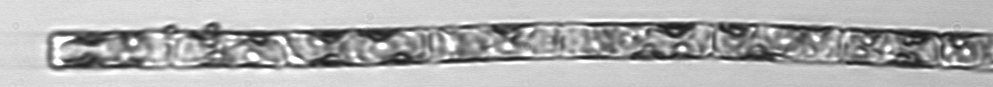
Label: Guinardia_delicatula